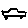
Label: car